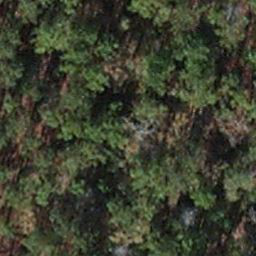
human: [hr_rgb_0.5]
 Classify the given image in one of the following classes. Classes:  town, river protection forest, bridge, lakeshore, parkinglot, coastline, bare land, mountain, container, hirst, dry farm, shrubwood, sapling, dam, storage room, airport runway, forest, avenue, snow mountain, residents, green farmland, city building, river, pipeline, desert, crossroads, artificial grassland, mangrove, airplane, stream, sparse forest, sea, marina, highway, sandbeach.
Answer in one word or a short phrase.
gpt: sapling